Question: will like to know how easy to do the date change and get a new set of data for my tableview.
something like myfitnesspal app. any comments or web link to tutorial are very much appreciated.
thanks for reading
'''
- (IBAction)previousDayButtonPressed:(id)sender
{
[self changeCurrentDayBy:-1];
[self.drinksTableView reloadData];
}
- (IBAction)nextDayButtonPressed:(id)sender
{
[self changeCurrentDayBy:1];
[self.drinksTableView reloadData];
}
- (void)changeCurrentDayBy:(NSInteger)numberOfDays
{
}
'''

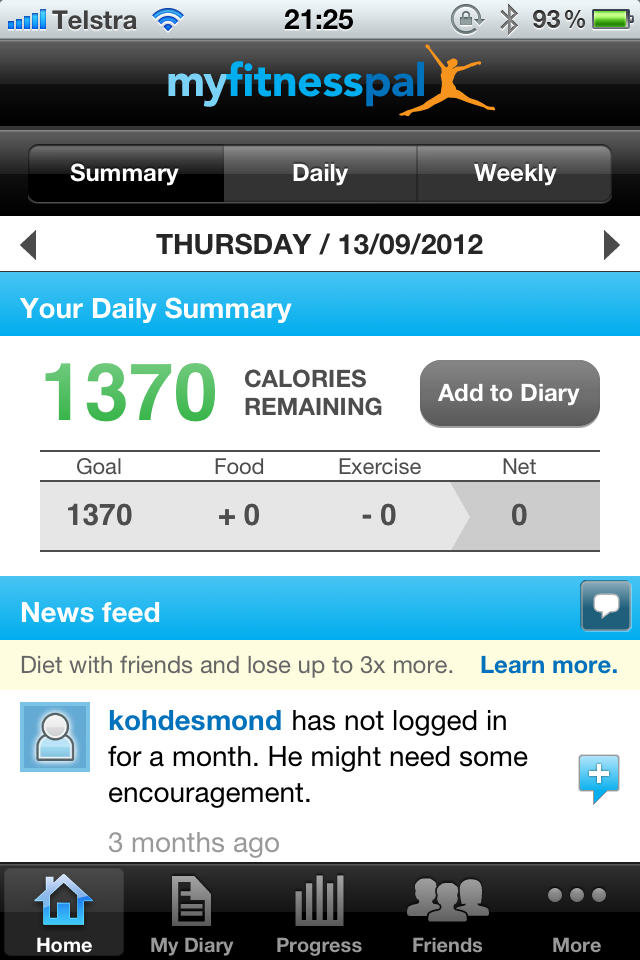
Answer: If you make each segmented controller a new query on your data it's easy to resort a tableView. It depends on how well your data is structured. See NSFetchRequest if your data is in CoreData or the NSArray class if your data is just held in dictionaries or arrays. There are built in SDK functions that let you organize and sort your tableView array's pretty easily.